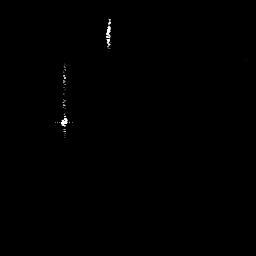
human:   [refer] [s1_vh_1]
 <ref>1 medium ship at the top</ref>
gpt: <box>[[39, 5, 44, 25, 0]]</box>